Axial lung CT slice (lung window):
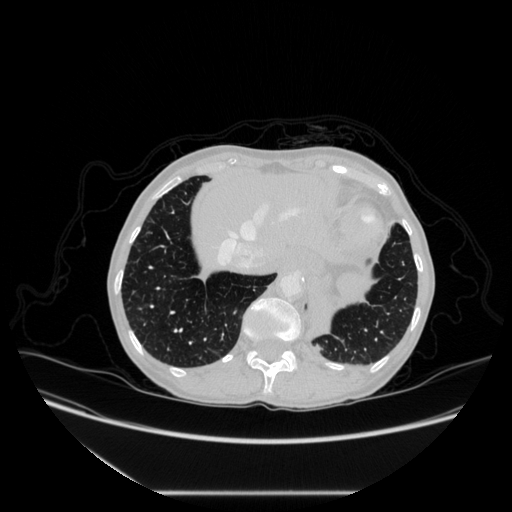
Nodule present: no